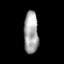
Tissue: prostate
Cell type: Epithelial cells
Senescence score: 0.352
Nuclear area (px): 601
Mean DAPI intensity: 165.429